Question: How to solve this error? i want to pass the values from get_robotxya() and get_ballxya()
and use it in a loop but it seems that it will crash after awhile how do i fix this? i want to get the values whithout it crashing out of the while loop
'''
import socket
import os,sys
import time
from threading import Thread
HOST = '59.191.193.59'
PORT = 5555
COORDINATES = []
def connect():
globals()['client_socket'] = socket.socket(socket.AF_INET, socket.SOCK_STREAM)
client_socket.connect((HOST,PORT))
def update_coordinates():
connect()
screen_width = 0
screen_height = 0
while True:
try:
client_socket.send("loc
")
data = client_socket.recv(8192)
except:
connect();
continue;
globals()['COORDINATES'] = data.split()
if(not(COORDINATES[-1] == "eom" and COORDINATES[0] == "start")):
continue
if (screen_width != int(COORDINATES[2])):
screen_width = int(COORDINATES[2])
screen_height = int(COORDINATES[3])
return
def get_ballxy():
update_coordinates()
ballx = int(COORDINATES[8])
bally = int(COORDINATES[9])
return ballx,bally
def get_robotxya():
update_coordinates()
robotx = int(COORDINATES[12])
roboty = int(COORDINATES[13])
angle = int(COORDINATES[14])
return robotx,roboty,angle
def print_ballxy(bx,by):
print bx
print by
def print_robotxya(rx,ry,a):
print rx
print ry
print a
def activate():
bx,by = get_ballxy()
rx,ry,a = get_robotxya()
print_ballxy(bx,by)
print_robotxya(rx,ry,a)
Thread(target=update_coordinates).start()
while True:
activate()
'''
this is the error i get:

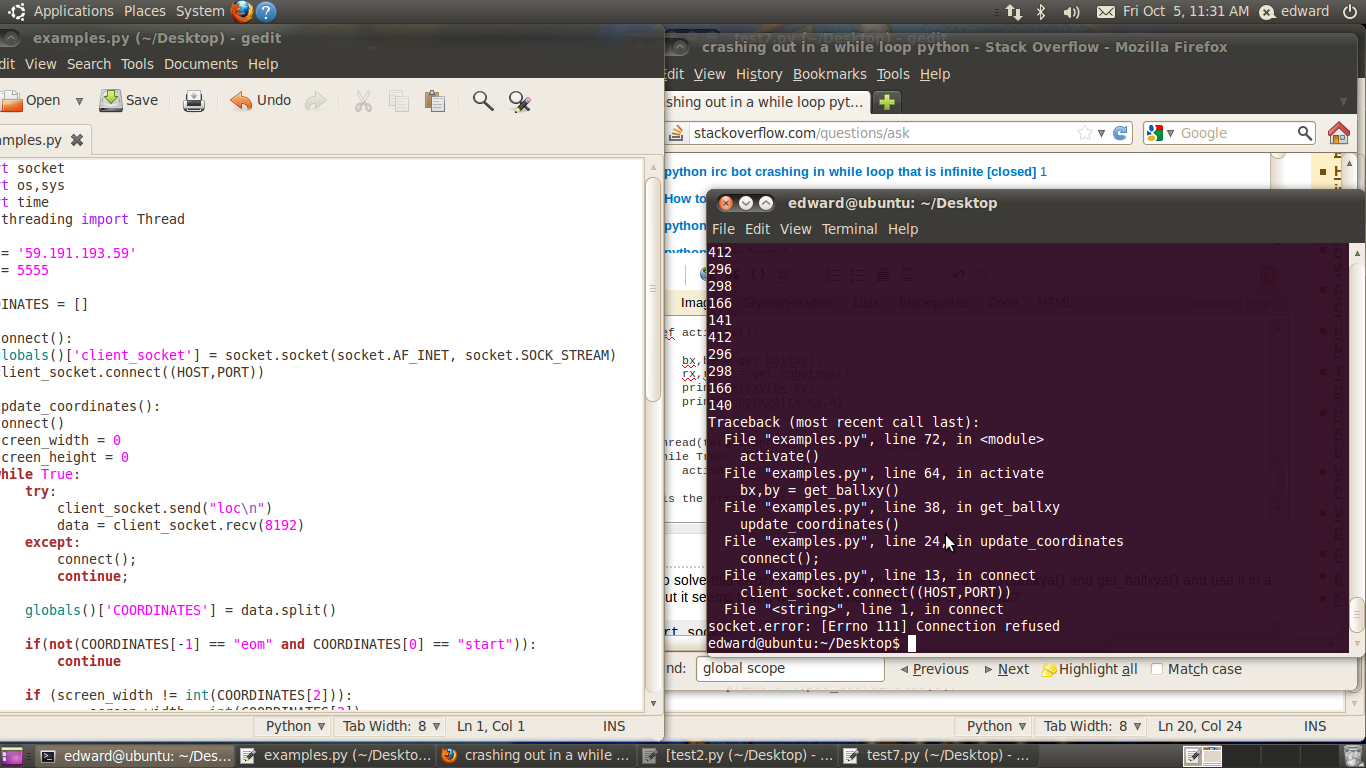
Answer: I think you'll find that, because you're continuously creating new connections without closing them down, you'll eventually run out of resources.
That may be a local limitation or it may be the server end getting fed up with too many connections from a single IP.
Regardless, either create one connection and use it over and over, or shut down connections when you're done with them.
---
One possible way of doing this is to 'connect()' within the main code before calling 'activate()':
'''
connect()
update_coordinates()
while True:
activate()
'''
Then remove the initial 'connect()' from the start of the 'update_coordinates()' function since that's the bit that does a new connection every time you try to update the coordinates.
If the session goes down for some reason, the 'except' bit will re-create it and try again.
That should hopefully alleviate your resource problem quite a bit.